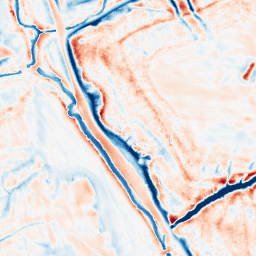
Category: edge_preserving
Decomposition family: bilateral
Decomposition parameters: d: 21
sigma_color: 150
sigma_space: 75
Upsampling method: lanczos
Upsampling parameters: scale: 8
Upsampling scale: 8